Field crop: maize
Growth stage: 1
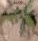
Species: atriplex